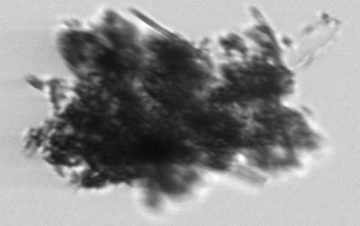
Label: detritus